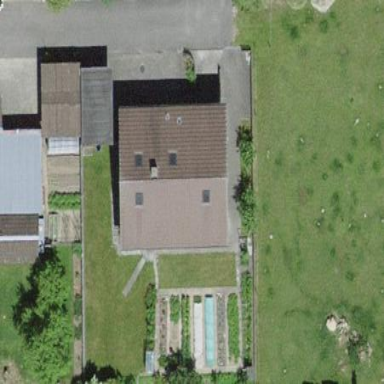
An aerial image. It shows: Residential building.